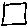
Label: square